Interaction volume radius: 5 \u00c5
Interaction volume height: 25 \u00c5
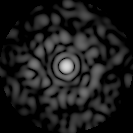
Disorder parameter: 0.8282